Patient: sex F, age 76
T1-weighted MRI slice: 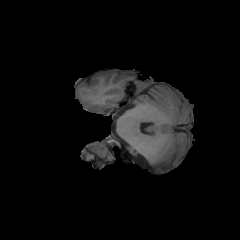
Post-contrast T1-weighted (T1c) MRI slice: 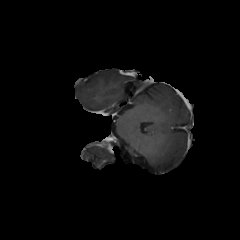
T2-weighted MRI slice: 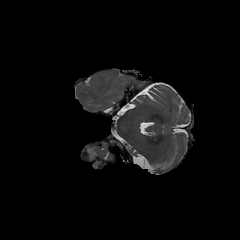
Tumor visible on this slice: no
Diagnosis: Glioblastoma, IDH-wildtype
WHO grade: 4